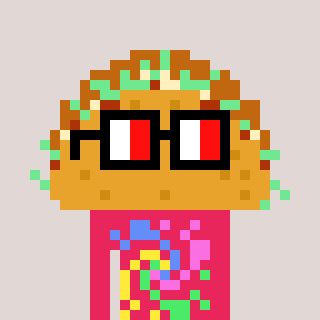
a pixel art character with square glasses with black frames and red eyes, a taco-shaped head and a redpinkish-colored body on a warm background